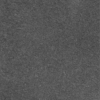
Label: dusty